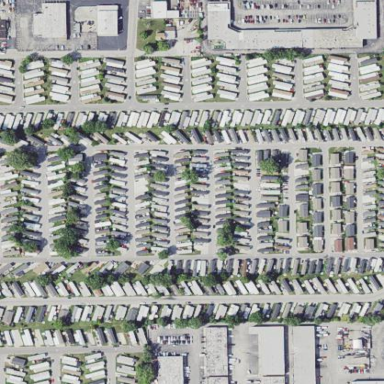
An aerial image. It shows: Residential area designated as trailer park.